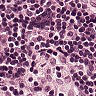
Metastatic tissue present: no